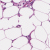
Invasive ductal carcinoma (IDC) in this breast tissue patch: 0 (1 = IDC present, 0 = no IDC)